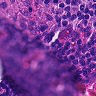
Metastatic tissue present: no